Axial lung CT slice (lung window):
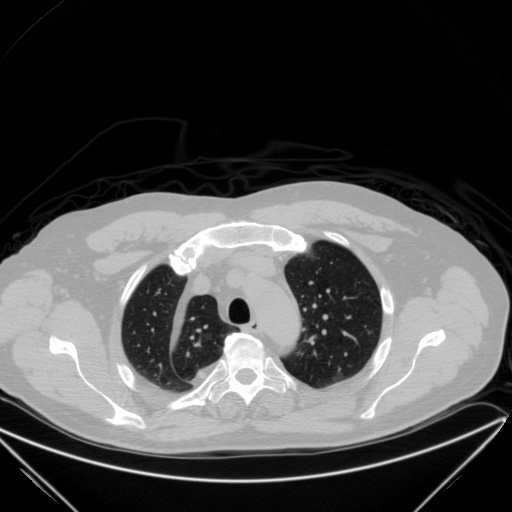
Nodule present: no